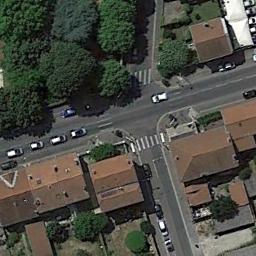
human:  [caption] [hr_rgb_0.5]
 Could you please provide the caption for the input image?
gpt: There are several vehicles on the road at the intersection, And there are many houses with brown roofs and many trees around the intersection .

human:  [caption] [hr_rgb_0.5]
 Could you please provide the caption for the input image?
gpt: An intersection with normal traffic is between a residential area and a forest .

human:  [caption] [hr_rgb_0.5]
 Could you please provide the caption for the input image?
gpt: There is no zebra crossing at the intersection .

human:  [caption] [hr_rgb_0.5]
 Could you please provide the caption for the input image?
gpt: There are lots of trees near the intersection .

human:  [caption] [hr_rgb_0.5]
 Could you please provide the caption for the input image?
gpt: There are some brown buildings and green trees around the intersection .